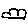
Label: cloud